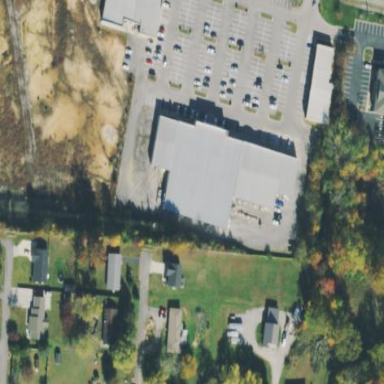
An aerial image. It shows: Retail building.